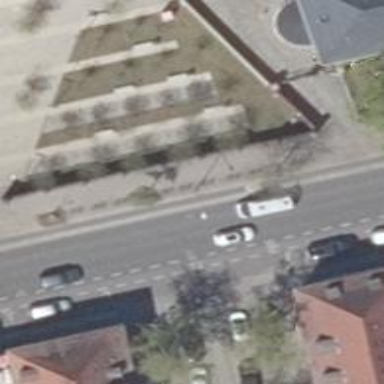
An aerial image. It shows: Secondary road with asphalt surface. There is parallel on-street parking on the right lane.